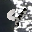
Label: 4